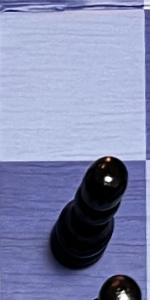
Label: Pawn_Black